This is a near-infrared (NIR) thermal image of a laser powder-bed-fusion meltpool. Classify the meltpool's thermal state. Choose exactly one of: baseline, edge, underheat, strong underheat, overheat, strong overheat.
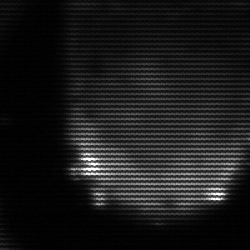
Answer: edge